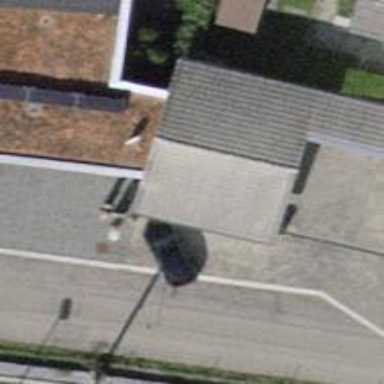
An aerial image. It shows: Garage building.